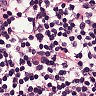
Metastatic tissue present: no